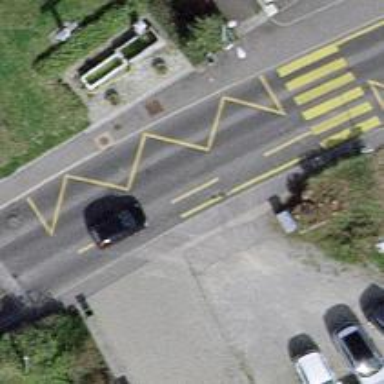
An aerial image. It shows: Bus stop with designated public transport stop position.